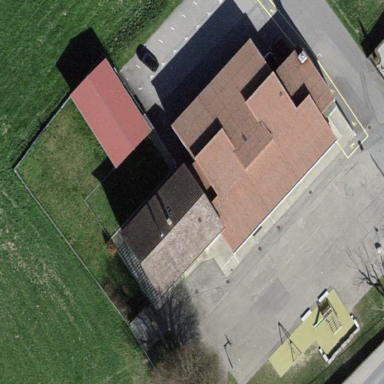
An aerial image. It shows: School building.